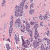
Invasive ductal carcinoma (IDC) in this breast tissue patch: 1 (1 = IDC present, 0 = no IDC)